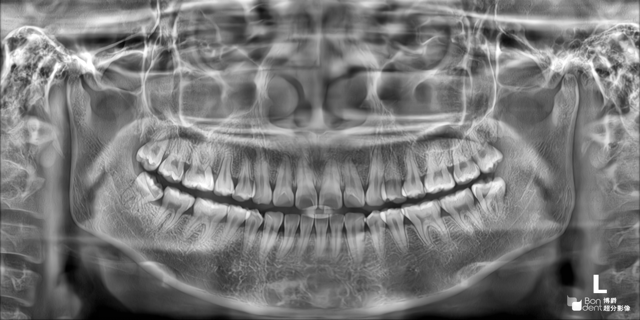
adult